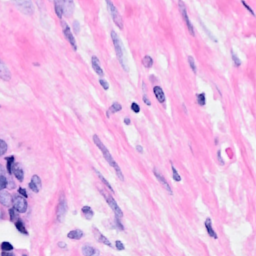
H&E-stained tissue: Breast